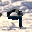
Label: 9